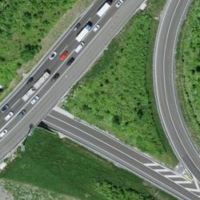
EUNIS habitat code: 57
Species observed at this site:
Corvus corone